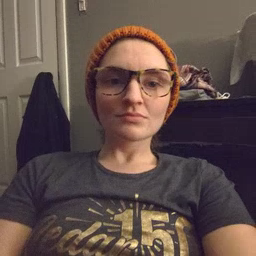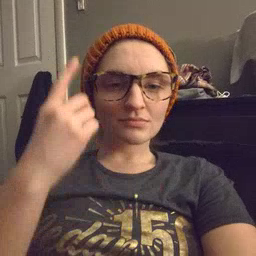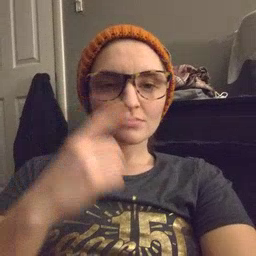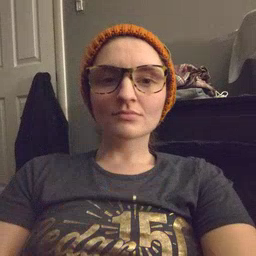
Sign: think